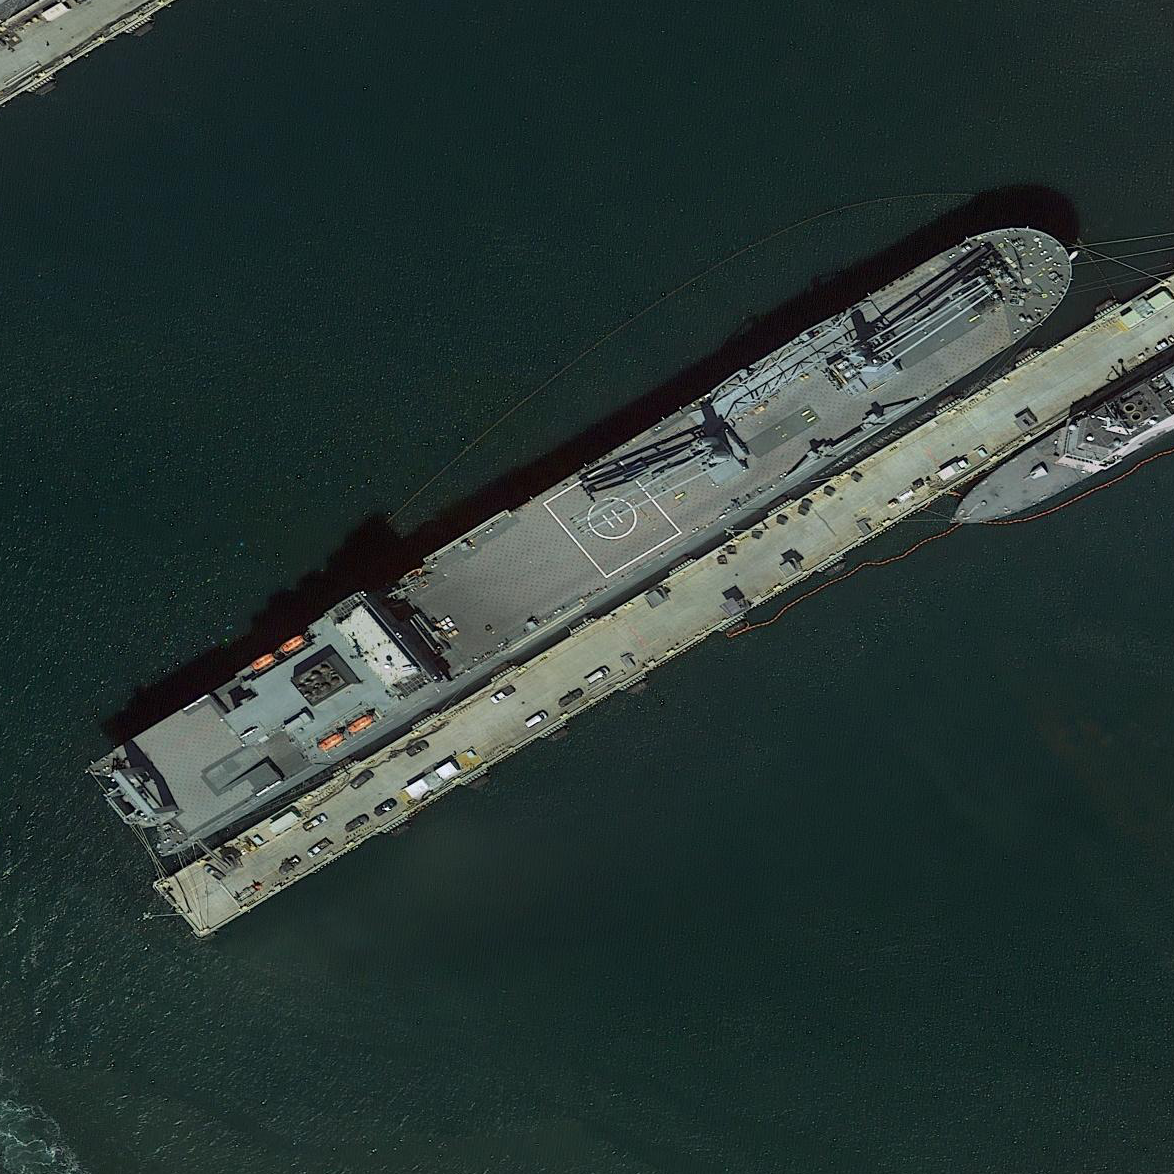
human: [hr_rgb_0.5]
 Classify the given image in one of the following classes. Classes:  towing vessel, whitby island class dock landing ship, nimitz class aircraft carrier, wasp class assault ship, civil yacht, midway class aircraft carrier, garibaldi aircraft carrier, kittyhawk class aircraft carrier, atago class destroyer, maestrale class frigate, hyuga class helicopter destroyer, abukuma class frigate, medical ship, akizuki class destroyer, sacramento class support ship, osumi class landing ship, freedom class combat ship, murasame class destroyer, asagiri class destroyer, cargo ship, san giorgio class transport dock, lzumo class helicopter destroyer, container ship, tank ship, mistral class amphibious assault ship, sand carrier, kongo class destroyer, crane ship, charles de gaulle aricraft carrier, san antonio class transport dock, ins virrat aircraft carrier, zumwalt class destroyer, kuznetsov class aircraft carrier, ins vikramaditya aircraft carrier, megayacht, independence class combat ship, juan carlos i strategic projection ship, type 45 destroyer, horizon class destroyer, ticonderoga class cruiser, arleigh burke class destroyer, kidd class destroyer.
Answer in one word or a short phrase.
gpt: Crane ship